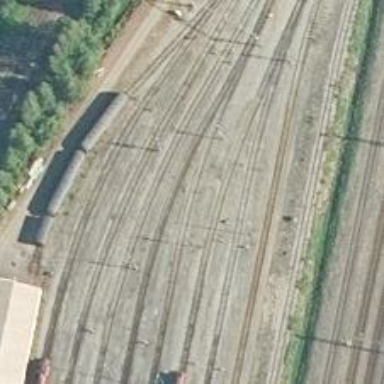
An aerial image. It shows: Railway signal.